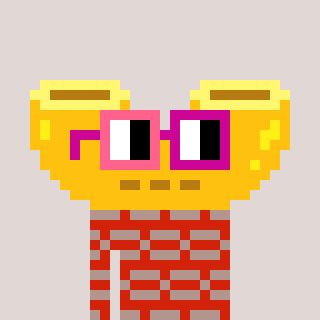
a pixel art character with square pink and red glasses, a macaroni-shaped head and a red-colored body on a warm background